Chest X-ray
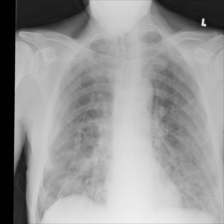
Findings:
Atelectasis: negative
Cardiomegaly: negative
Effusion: negative
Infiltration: negative
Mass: negative
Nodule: negative
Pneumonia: negative
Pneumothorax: negative
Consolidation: negative
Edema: negative
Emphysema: negative
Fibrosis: negative
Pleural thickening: negative
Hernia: negative